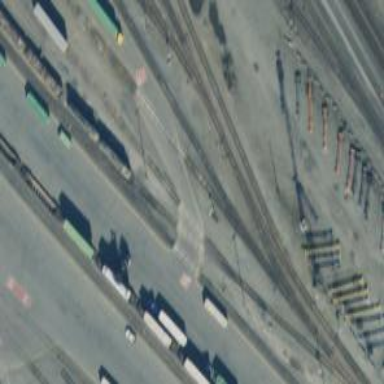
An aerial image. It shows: Railway yard in service.